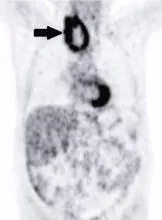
Positron emission tomographic images of the patient. Increased fluoro-deoxyglucose uptake in the thyroid gland with substernal extension.
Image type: radiology (pet)